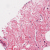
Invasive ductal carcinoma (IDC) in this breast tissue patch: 0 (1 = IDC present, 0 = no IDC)